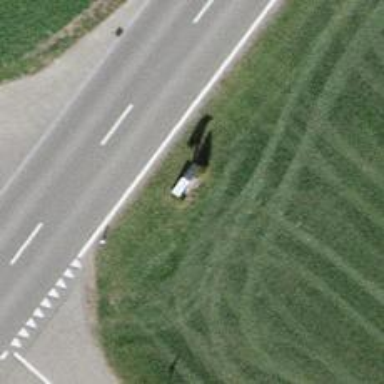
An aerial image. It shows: Historic wayside cross.